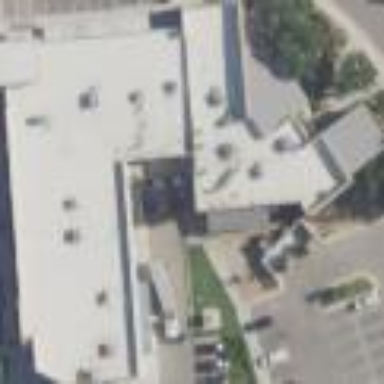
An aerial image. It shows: Retail building.